Field crop: maize
Growth stage: 2
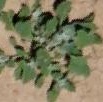
Species: chenopodium